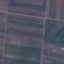
Land use / land cover: PermanentCrop